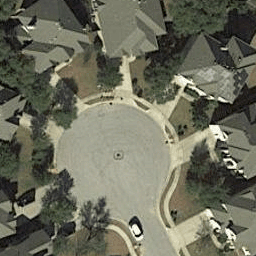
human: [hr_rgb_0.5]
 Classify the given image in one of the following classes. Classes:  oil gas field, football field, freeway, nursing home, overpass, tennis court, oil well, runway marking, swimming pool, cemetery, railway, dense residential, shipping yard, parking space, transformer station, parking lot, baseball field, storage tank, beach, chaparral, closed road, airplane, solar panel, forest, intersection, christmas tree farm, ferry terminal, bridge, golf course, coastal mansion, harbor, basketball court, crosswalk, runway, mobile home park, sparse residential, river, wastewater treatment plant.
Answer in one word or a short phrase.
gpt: closed road